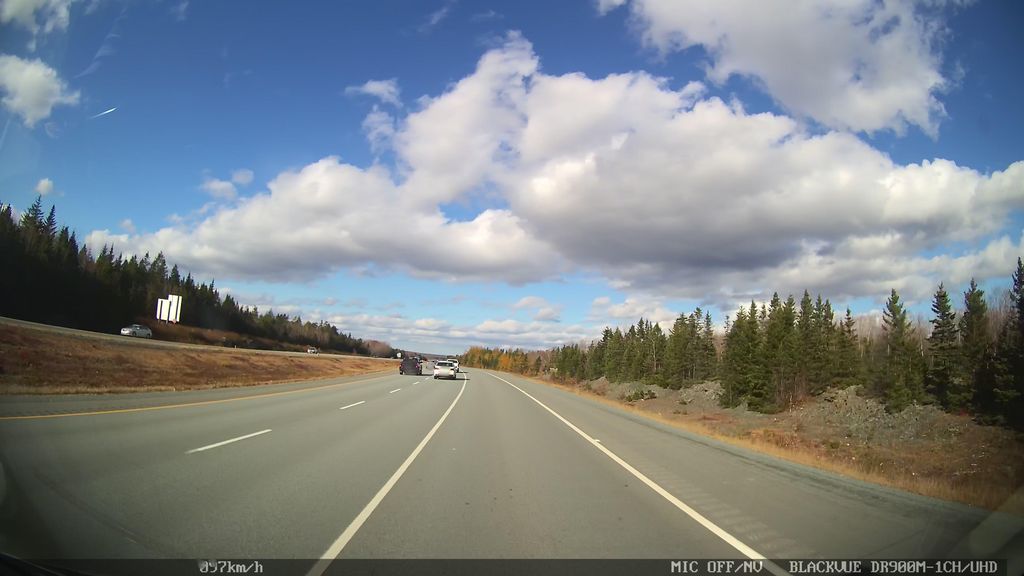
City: halifax